Field crop: maize
Growth stage: 1
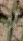
Species: atriplex